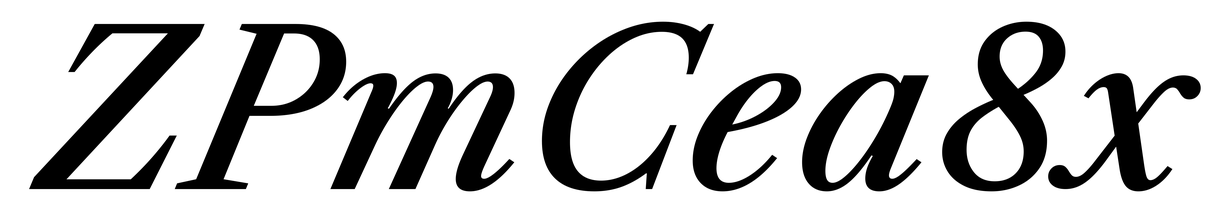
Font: LibreCaslonText-Italic_Medium_Italic